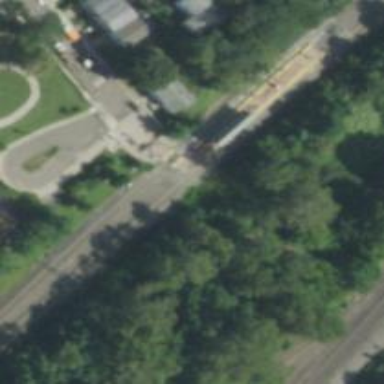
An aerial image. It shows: Railway crossing.